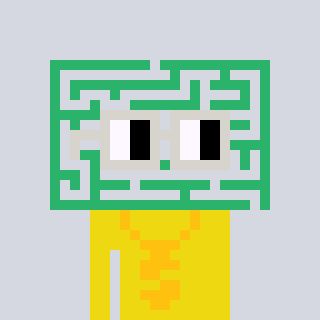
a pixel art character with square light gray glasses, a maze-shaped head and a yellow-colored body on a cool background